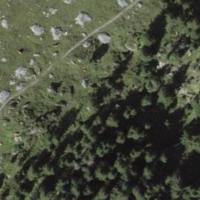
EUNIS habitat code: 23
Species observed at this site:
Hesperia comma
Carduelis citrinella
Linaria cannabina
Anthus spinoletta
Phoenicurus ochruros
Erebia aethiops
Chorthippus biguttulus